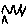
Label: zigzag